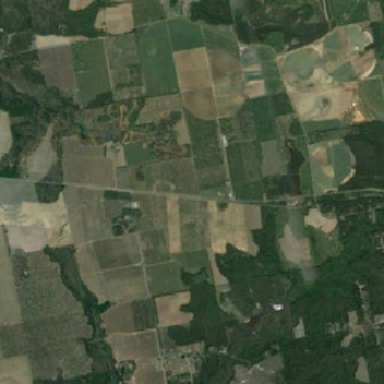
We can see a green field mixed with bald .